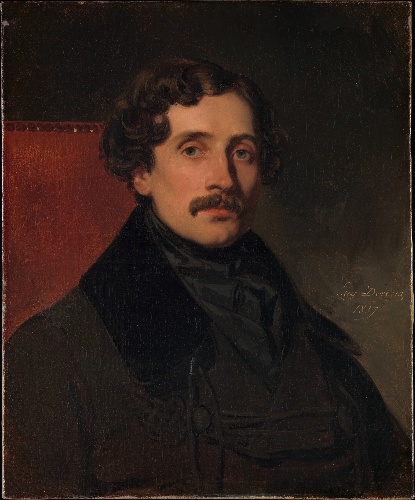
Title: Louis-Félix Amiel (1802–1864)
Artist: Eugène Devéria
Artist bio: French, Paris 1805–1865 Pau
Date: 1837
Object type: Painting
Classification: Paintings
Medium: Oil on canvas
Dimensions: 24 x 19 3/4 in. (61 x 50.2 cm)
Department: European Paintings
Credit line: Rogers Fund, 1953
Accession year: 1953
Repository: Metropolitan Museum of Art, New York, NY
Tags: Men|Portraits